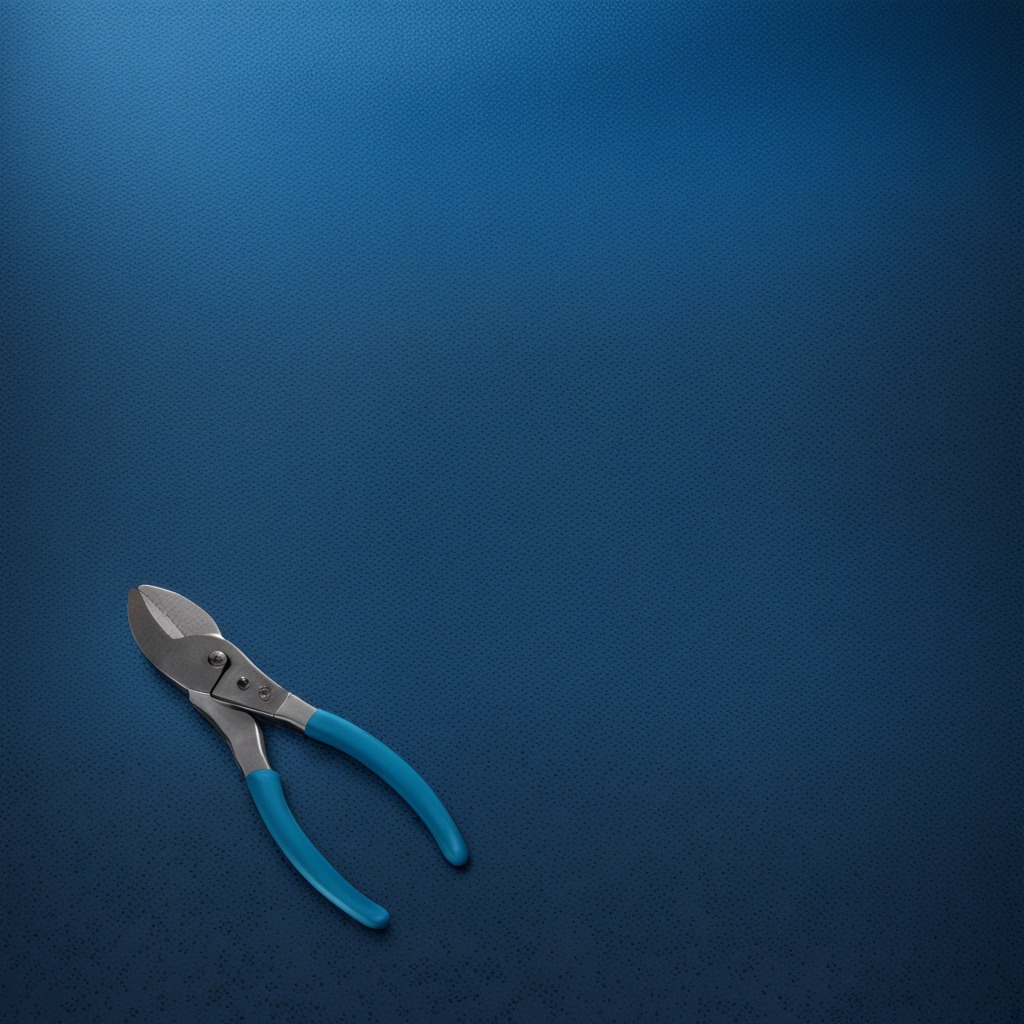
A plier lies on the tabletop.